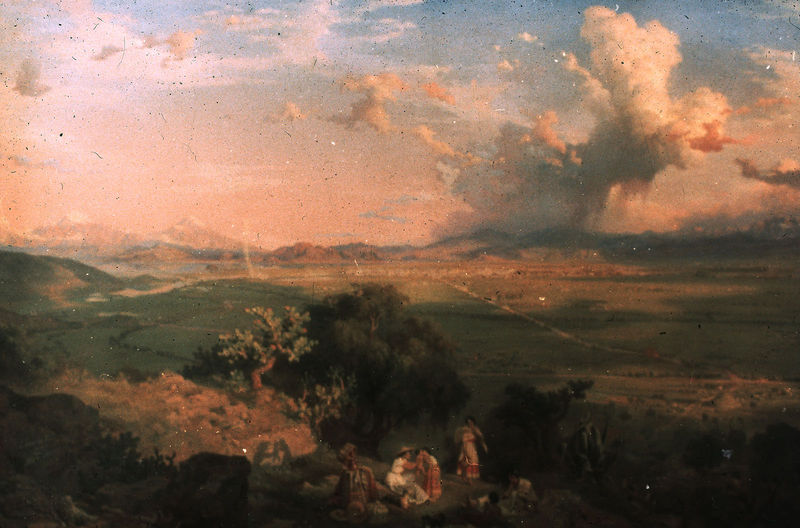
Titel: Das Tal von Mexiko
Künstler: Eugenio Landesio
Schlagwörter: baum, berg, blau, himmel, meer, schatten, weiß, wolken, bäume, fluss, frauen, grün, impressionismus, landschaft, menschen, abend, frau, hut, licht, orange, weg, wiese, ebene, feld, felder, horizont, natur, sonnenaufgang, sonne, familie, kind, rosa, tal, berge, sonnenuntergang, idylle, picknick, rast, beleuchtung, figuren, romantik, unwetter, abendrot, panorama, regen, asien, hirtenleben, interaktion, bukolik, panorame, figiren, berge orange